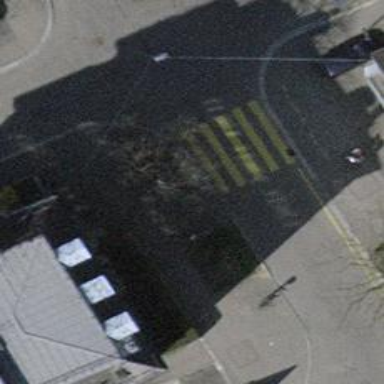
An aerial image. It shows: Uncontrolled zebra crossing on the road.